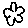
Label: flower